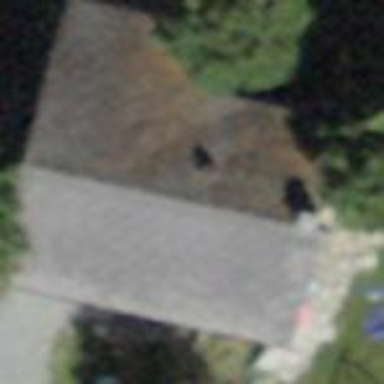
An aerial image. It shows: Building with tiled roof.